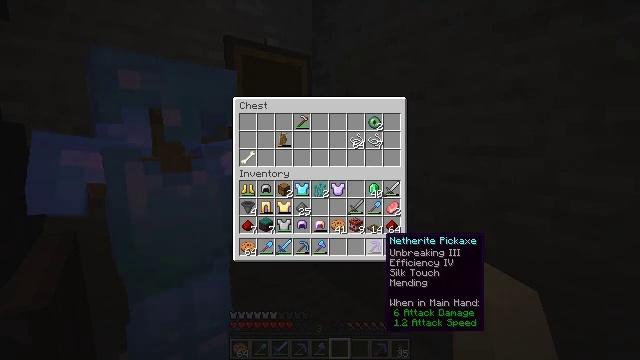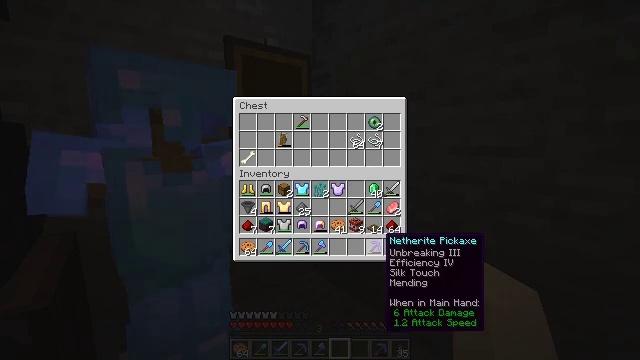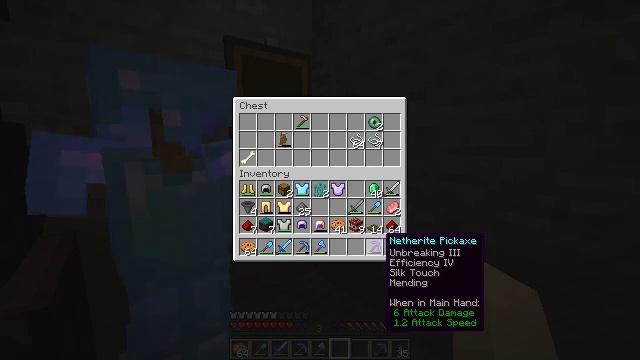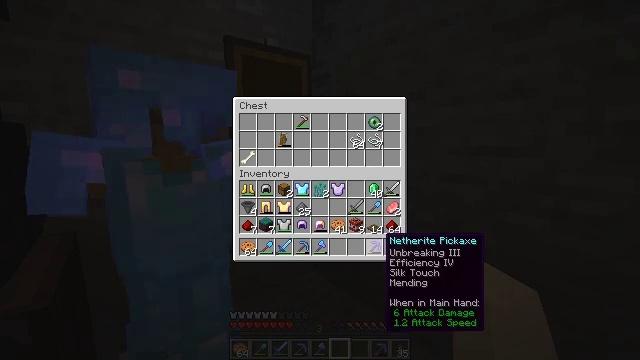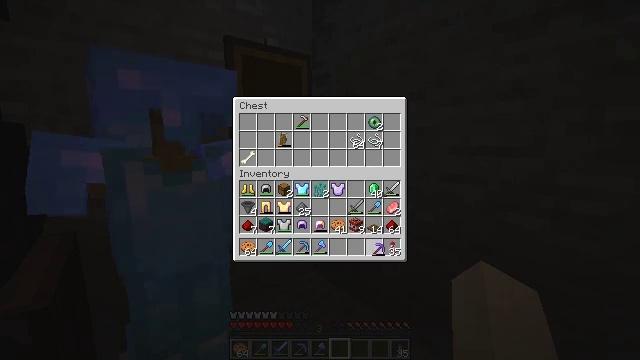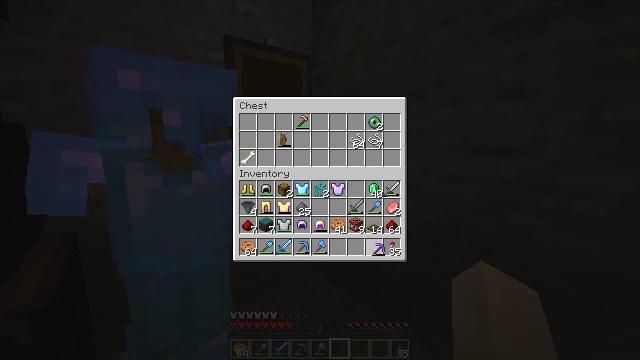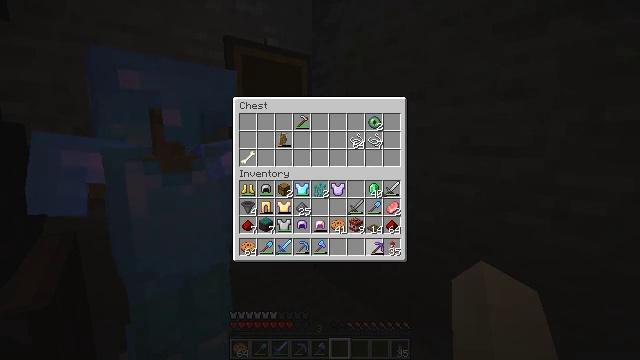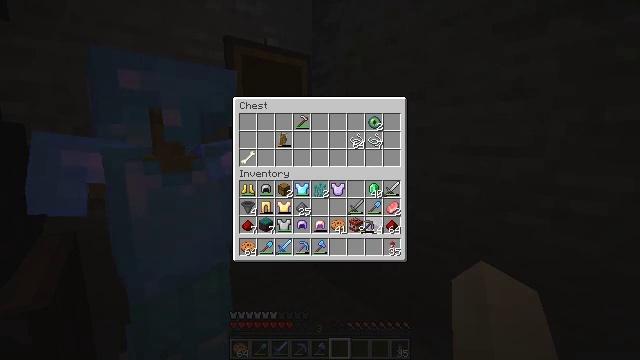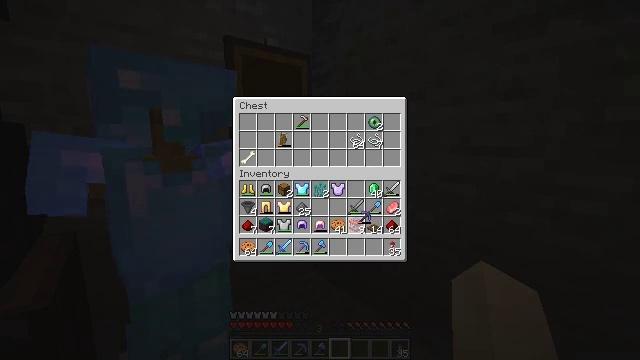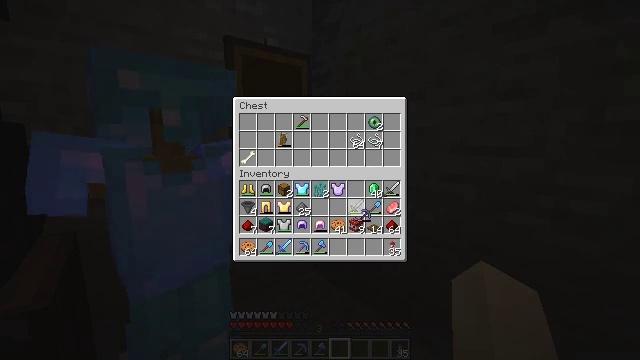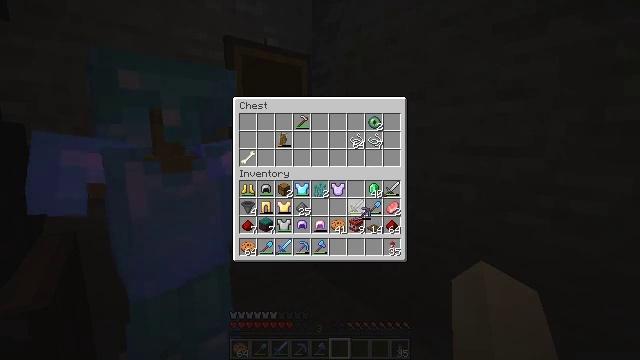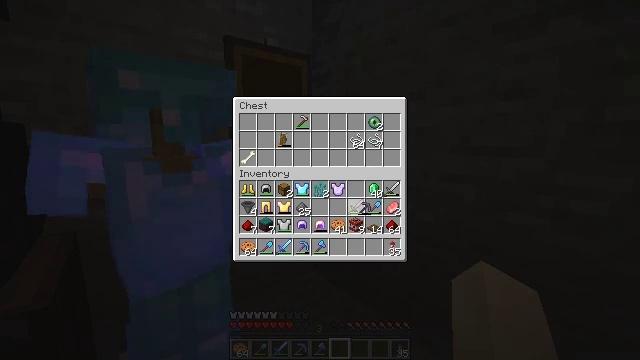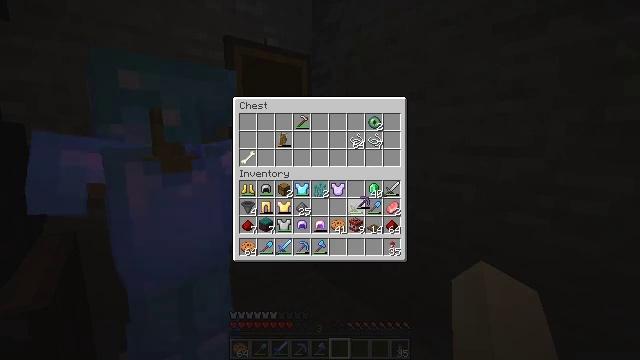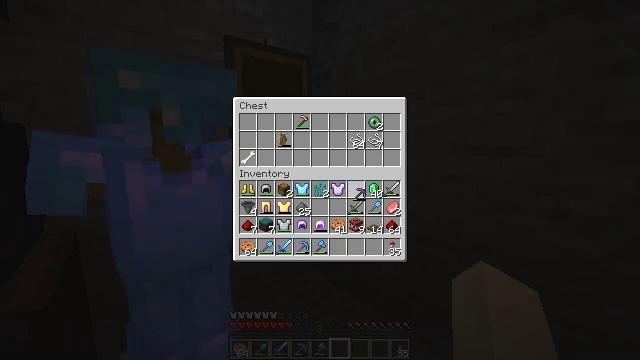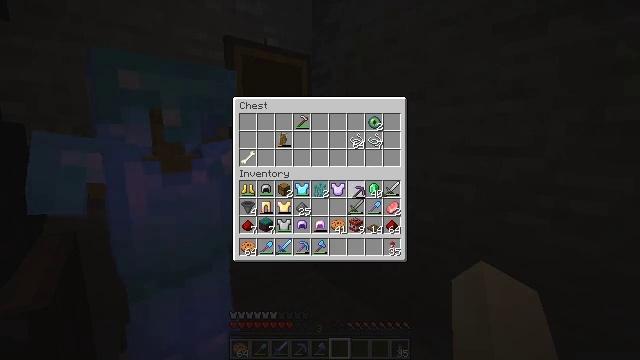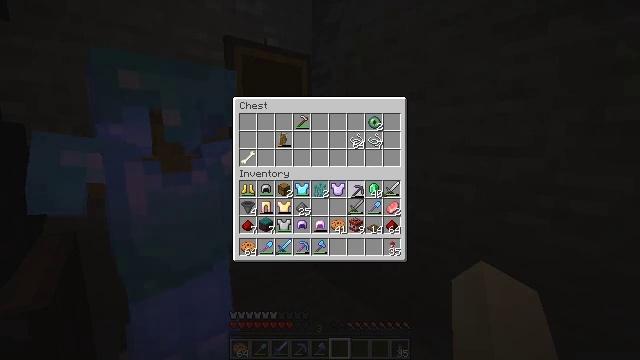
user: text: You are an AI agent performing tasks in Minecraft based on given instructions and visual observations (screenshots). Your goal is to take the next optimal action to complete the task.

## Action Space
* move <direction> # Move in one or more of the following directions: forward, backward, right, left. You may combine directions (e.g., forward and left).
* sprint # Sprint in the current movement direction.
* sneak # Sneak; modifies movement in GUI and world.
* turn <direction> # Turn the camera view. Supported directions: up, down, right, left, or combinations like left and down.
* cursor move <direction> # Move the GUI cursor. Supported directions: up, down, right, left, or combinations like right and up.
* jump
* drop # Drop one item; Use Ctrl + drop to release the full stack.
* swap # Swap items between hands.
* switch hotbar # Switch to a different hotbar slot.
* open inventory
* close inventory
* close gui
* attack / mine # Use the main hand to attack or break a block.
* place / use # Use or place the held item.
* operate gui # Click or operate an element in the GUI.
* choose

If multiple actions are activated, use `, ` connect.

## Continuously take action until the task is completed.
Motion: motion action
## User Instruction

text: Interact with the crafting table to make a golden carrot.
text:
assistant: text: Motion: no_op
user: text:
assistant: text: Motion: no_op
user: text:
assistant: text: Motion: no_op
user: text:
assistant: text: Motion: attack / mine
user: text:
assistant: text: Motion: attack / mine
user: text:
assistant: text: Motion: attack / mine
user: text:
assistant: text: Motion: turn left and up
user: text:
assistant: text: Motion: turn up
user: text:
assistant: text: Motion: no_op
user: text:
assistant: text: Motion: no_op
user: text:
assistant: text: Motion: no_op
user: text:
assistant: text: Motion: no_op
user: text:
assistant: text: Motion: turn up
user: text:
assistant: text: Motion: no_op
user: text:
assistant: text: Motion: no_op
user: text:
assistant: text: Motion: no_op
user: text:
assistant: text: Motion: no_op
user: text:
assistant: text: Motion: no_op
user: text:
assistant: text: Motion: attack / mine
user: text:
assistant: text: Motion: attack / mine
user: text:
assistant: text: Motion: attack / mine
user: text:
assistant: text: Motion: no_op
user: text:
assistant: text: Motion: no_op
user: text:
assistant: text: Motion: no_op
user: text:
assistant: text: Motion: no_op
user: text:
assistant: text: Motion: no_op
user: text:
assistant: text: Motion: no_op
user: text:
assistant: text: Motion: no_op
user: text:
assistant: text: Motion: no_op
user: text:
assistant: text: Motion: no_op